Question: I want to replicate add contact like screen iPhone has. But I don't want to add contact in default phonebook instead I want to use the details in my app. Is it possible to open default add new contact screen and get all the data? If yes then how? A simple code snippet will be very helpful. Here is an image of add contact screen to better understand my question

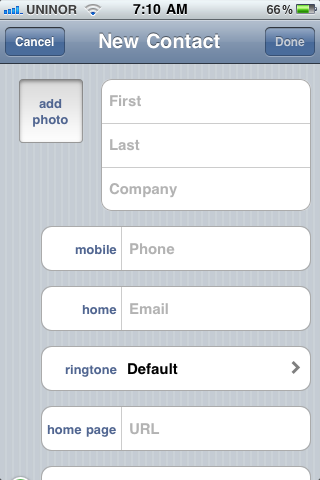
Answer: You can try to add the contact to the address book, pull the data and then delete it from the address book. this is a fairly simple process.
I use this function to save all the person data to core data in my app. and then to delete the person from the addressBook.
'''
+(void)savePersonDetails:(Person*)person{
ABAddressBookRef addressBook = ABAddressBookCreate();
ABRecordRef ref = ABAddressBookGetPersonWithRecordID(addressBook,[person.ID intValue]);
ABMutableMultiValueRef multiPhones = ABRecordCopyValue(ref, kABPersonPhoneProperty);
for (CFIndex i = 0; i < ABMultiValueGetCount(multiPhones); i++) {
NSString *phoneNumber = (NSString*)ABMultiValueCopyValueAtIndex(multiPhones, i);
CFStringRef locLabel = ABMultiValueCopyLabelAtIndex(multiPhones, i);
NSString *phoneNumberLabel =(NSString*) ABAddressBookCopyLocalizedLabel(locLabel);
CFRelease(locLabel);
Phone *phone =(Phone*)[NSEntityDescription insertNewObjectForEntityForName:@"Phone" inManagedObjectContext:person.managedObjectContext];
phone.number = phoneNumber;
phone.label = phoneNumberLabel;
phone.person = person;
[person addPhonesObject:phone];
[person release];
CFRelease(phoneNumber);
CFRelease(phoneNumberLabel);
}
CFRelease(multiPhones);
ABMutableMultiValueRef multiEmail = ABRecordCopyValue(ref, kABPersonEmailProperty);
for (CFIndex i = 0; i < ABMultiValueGetCount(multiEmail); i++) {
NSString *mail = (NSString*)ABMultiValueCopyValueAtIndex(multiEmail, i);
CFStringRef locLabel = ABMultiValueCopyLabelAtIndex(multiEmail, i);
NSString *mailLabel =(NSString*) ABAddressBookCopyLocalizedLabel(locLabel);
Mail *mailEntity =(Mail*)[NSEntityDescription insertNewObjectForEntityForName:@"Mail" inManagedObjectContext:person.managedObjectContext];
mailEntity.mail = mail;
mailEntity.label = mailLabel;
mailEntity.person = person;
[person addMailsObject:mailEntity];
CFRelease(locLabel);
[mail release];
[mailLabel release];
}
CFRelease(multiEmail);
ABMultiValueRef streets = ABRecordCopyValue(ref, kABPersonAddressProperty);
for (CFIndex j = 0; j<ABMultiValueGetCount(streets);j++){
CFDictionaryRef dict = ABMultiValueCopyValueAtIndex(streets, j);
CFStringRef typeTmp = ABMultiValueCopyLabelAtIndex(streets, j);
CFStringRef lbl = ABAddressBookCopyLocalizedLabel(typeTmp);
NSString *street = [(NSString *)CFDictionaryGetValue(dict, kABPersonAddressStreetKey) copy];
NSString *city = [(NSString *)CFDictionaryGetValue(dict, kABPersonAddressCityKey) copy];
NSString *state = [(NSString *)CFDictionaryGetValue(dict, kABPersonAddressStateKey) copy];
NSString *zip = [(NSString *)CFDictionaryGetValue(dict, kABPersonAddressZIPKey) copy];
NSString *country = [(NSString *)CFDictionaryGetValue(dict, kABPersonAddressCountryKey) copy];
Address *addressEntity =(Address*)[NSEntityDescription insertNewObjectForEntityForName:@"Address" inManagedObjectContext:person.managedObjectContext];
addressEntity.label = (NSString*)lbl;
addressEntity.street = street;
addressEntity.city = city;
addressEntity.state = state;
addressEntity.zip = zip;
addressEntity.country = country;
[street release];
[city release];
[state release];
[zip release];
[country release];
CFRelease(dict);
CFRelease(lbl);
CFRelease(typeTmp);
addressEntity.person = person;
[person addAddressesObject:addressEntity];
}
CFRelease(streets);
ABMutableMultiValueRef multiURL = ABRecordCopyValue(ref, kABPersonURLProperty);
for (CFIndex i = 0; i < ABMultiValueGetCount(multiURL); i++) {
NSString *url = (NSString*)ABMultiValueCopyValueAtIndex(multiURL, i);
CFStringRef locLabel = ABMultiValueCopyLabelAtIndex(multiPhones, i);
NSString *urlLabel =(NSString*) ABAddressBookCopyLocalizedLabel(locLabel);
Url *urlEntity =(Url*)[NSEntityDescription insertNewObjectForEntityForName:@"Url" inManagedObjectContext:person.managedObjectContext];
urlEntity.url = url;
urlEntity.label = urlLabel;
urlEntity.person = person;
[person addUrlsObject:urlEntity];
CFRelease(locLabel);
[urlLabel release];
[url release];
}
CFRelease(multiURL);
ABAddressBookRemoveRecord(addressBook, ref, nil);
ABAddressBookSave(addressBook, nil);
CFRelease(addressBook);
if (![person.managedObjectContext save:&error]) {
// Update to handle the error appropriately.
NSLog(@"Unresolved error %@, %@", error, [error userInfo]);
exit(-1); // Fail
}
}
'''